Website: ulta-beauty
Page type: delivery-shipping
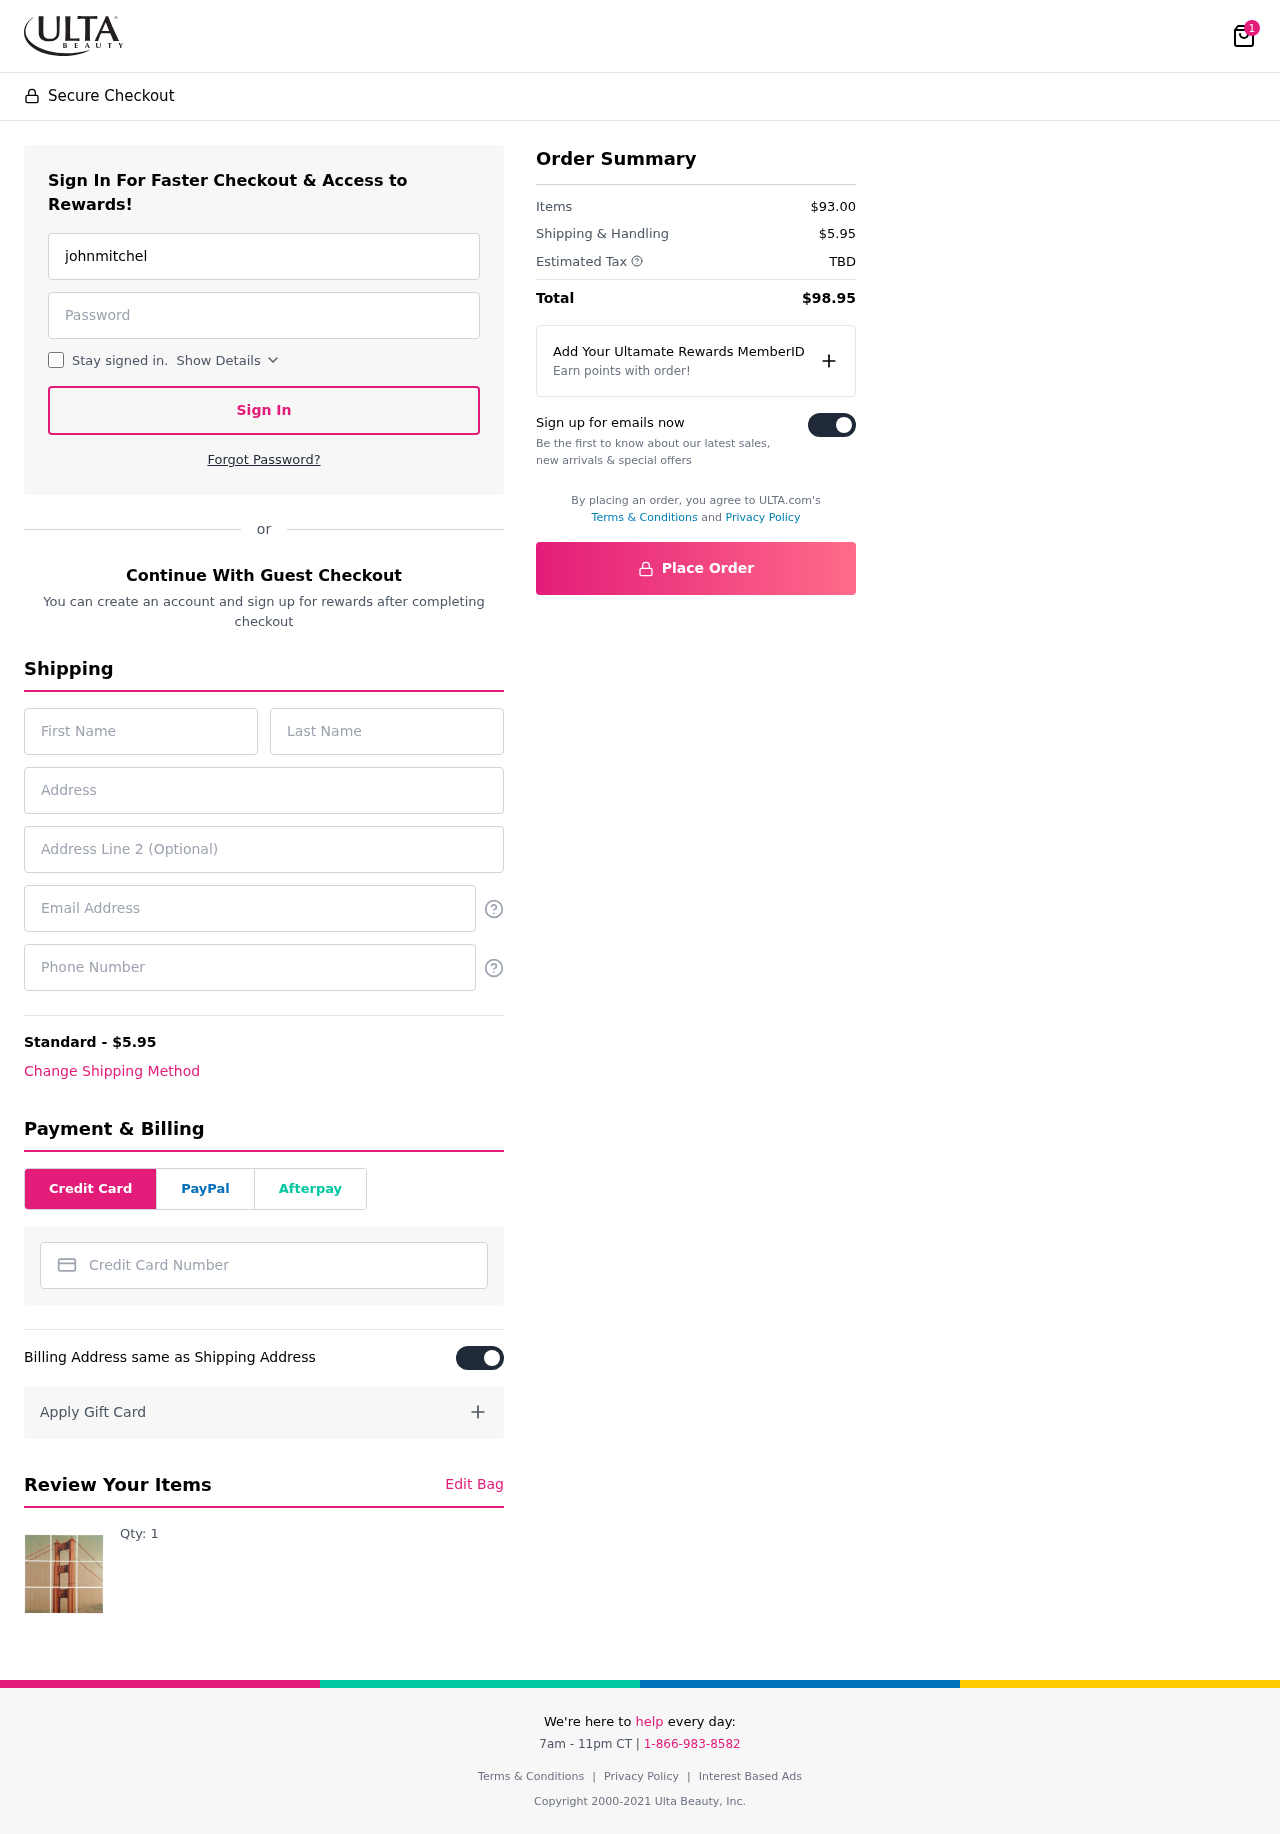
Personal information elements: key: PII_CARD_NUMBER
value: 4870 9720 6881 4796
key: PII_EMAIL
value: johnmitchell@hotmail.com
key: PII_EMAIL2
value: johnmitchell@hotmail.com
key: PII_FIRSTNAME
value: John
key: PII_LASTNAME
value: Mitchell
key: PII_PHONE
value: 3278133676
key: PII_STREET
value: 10577 Andrew Valleys Suite 824
Product elements: key: PRODUCT1_QUANTITY
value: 1
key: PRODUCT1
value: Qty: 1
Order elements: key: ORDER_NUM_ITEMS
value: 1
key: ORDER_SHIPPING_COST
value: $5.95
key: ORDER_SUBTOTAL
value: $93.00
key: ORDER_TAX
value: TBD
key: ORDER_TOTAL
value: $98.95